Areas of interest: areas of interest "Theater"
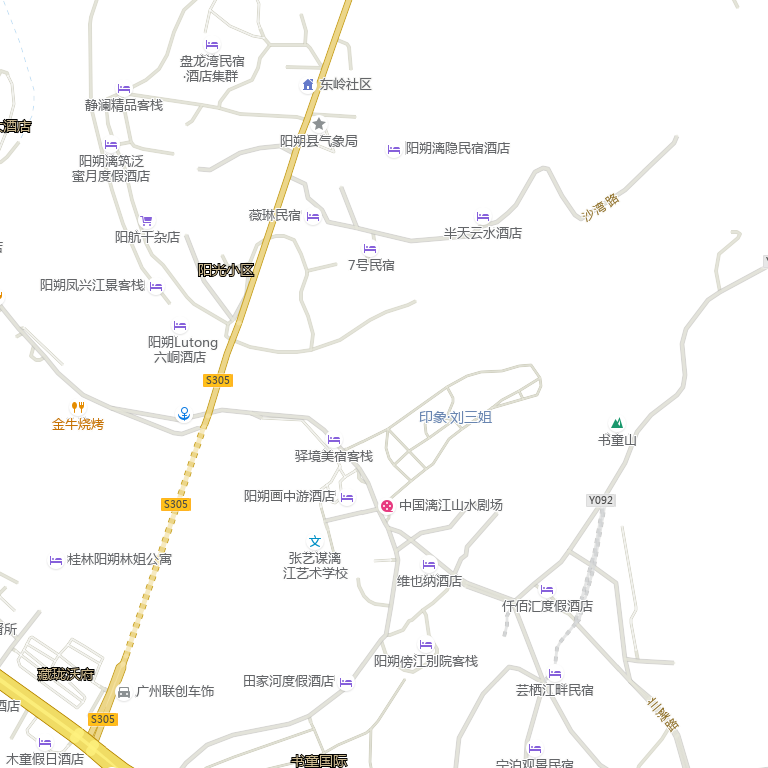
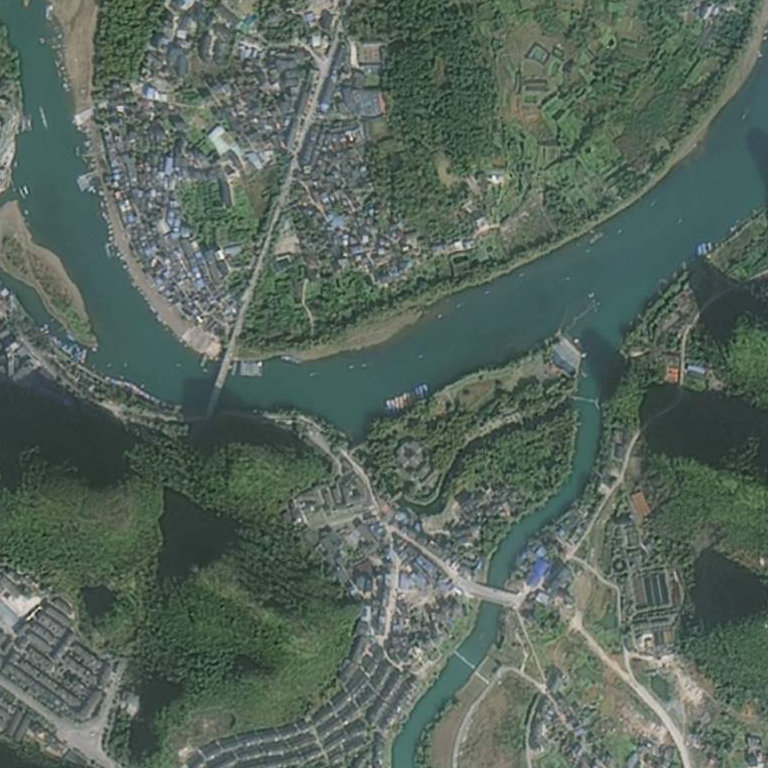